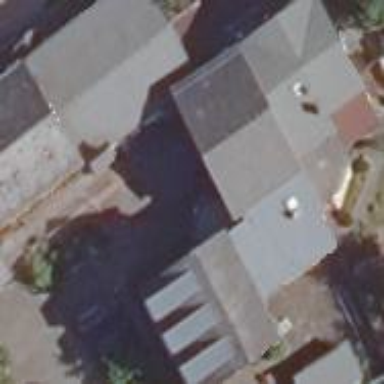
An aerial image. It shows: Part of building.